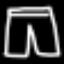
Label: pants